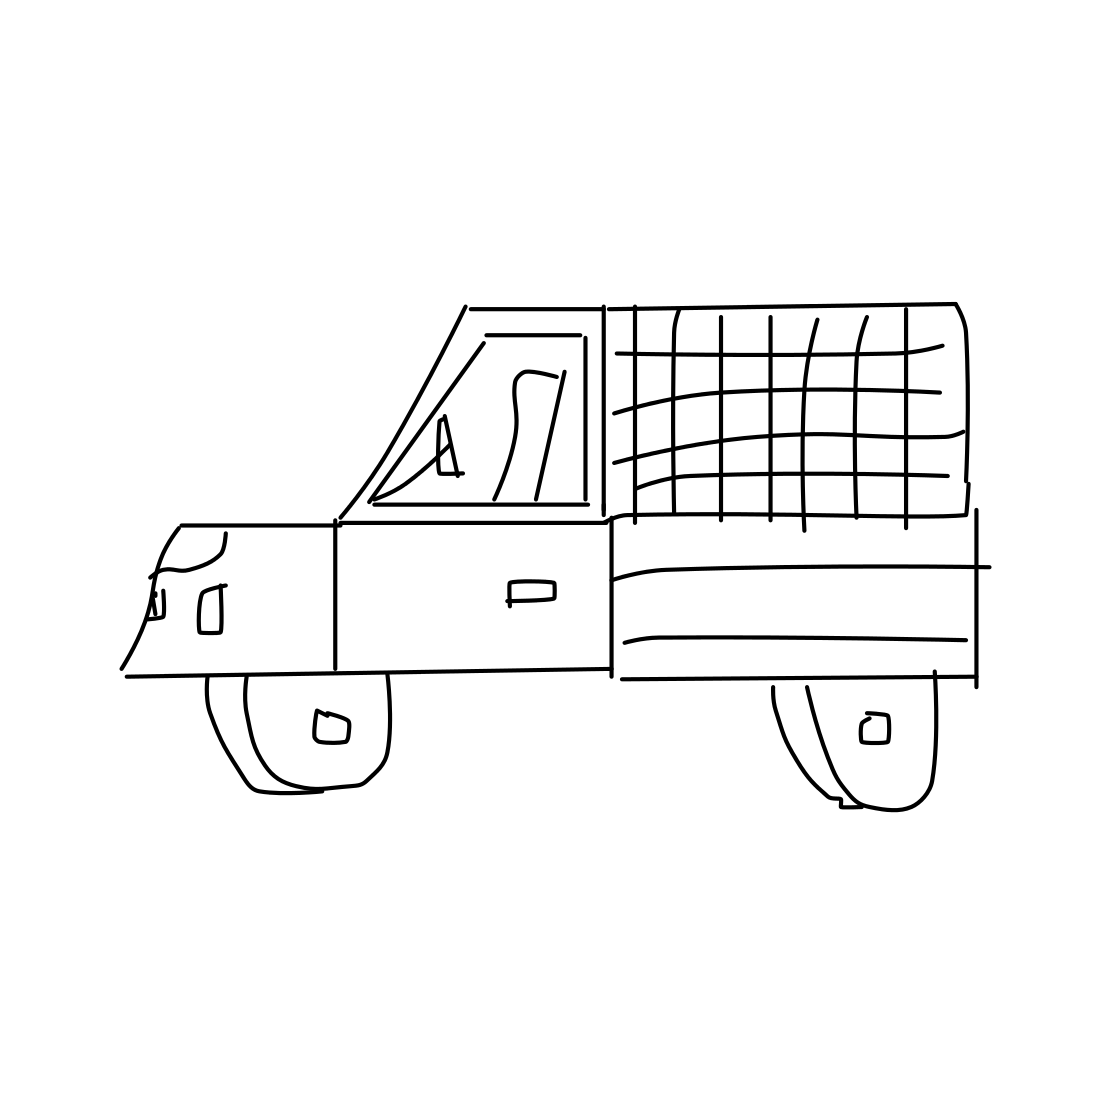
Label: van